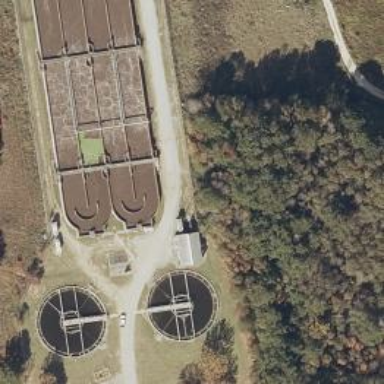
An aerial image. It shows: Wastewater plant.